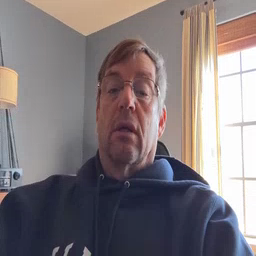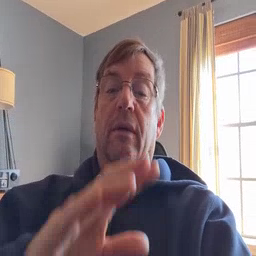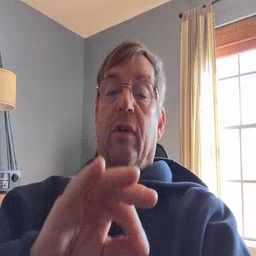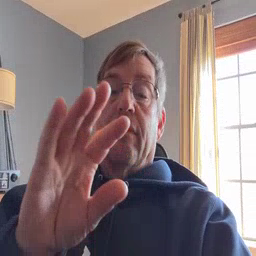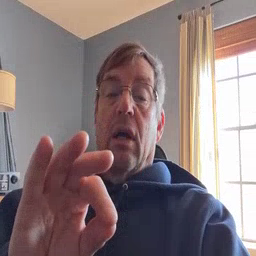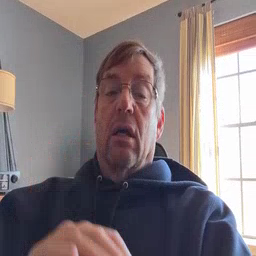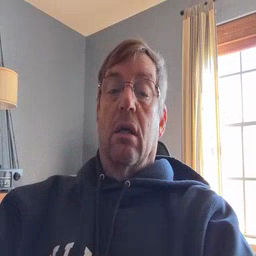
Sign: frenchfries